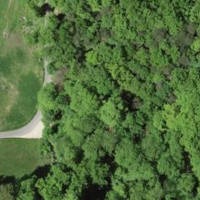
EUNIS habitat code: 41
Species observed at this site:
Lathyrus vernus